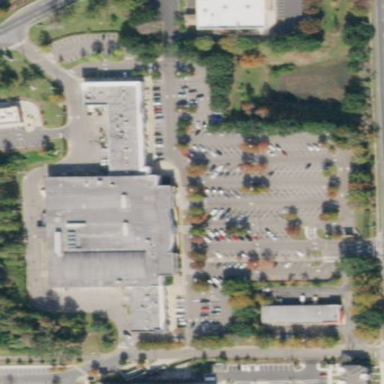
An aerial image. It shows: Retail area.